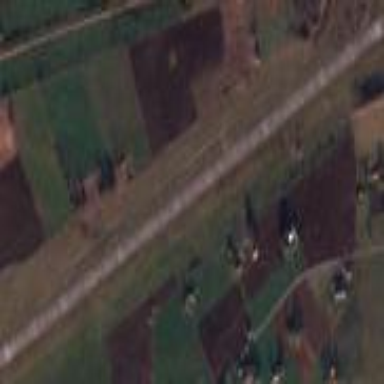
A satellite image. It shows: Asphalt runway at the airport.